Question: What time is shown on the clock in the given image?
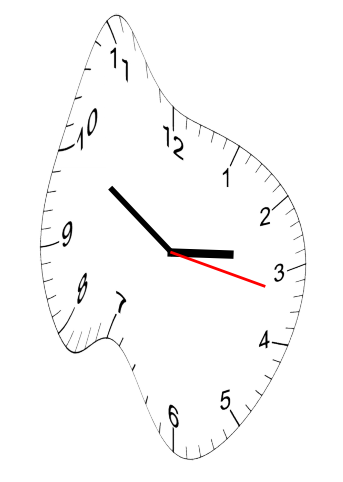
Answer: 02:50:17